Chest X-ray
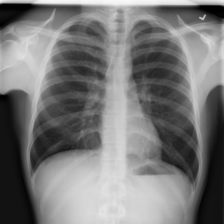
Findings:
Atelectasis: negative
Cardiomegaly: negative
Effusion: negative
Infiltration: positive
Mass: negative
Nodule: negative
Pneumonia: negative
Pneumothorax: negative
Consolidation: negative
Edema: negative
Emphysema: negative
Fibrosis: negative
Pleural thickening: negative
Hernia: negative